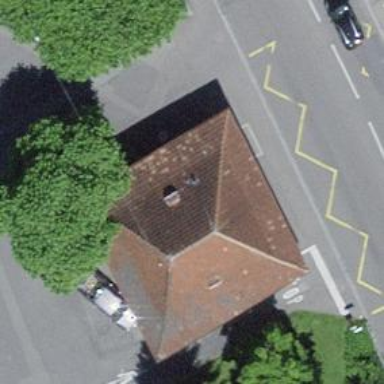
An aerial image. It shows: Power substation.